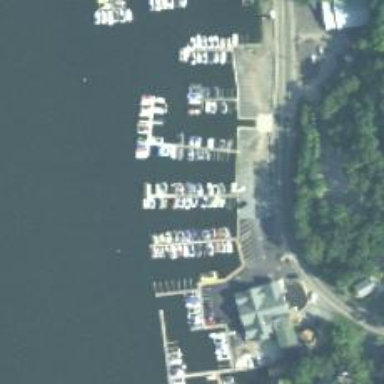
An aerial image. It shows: Marina on leisure land.